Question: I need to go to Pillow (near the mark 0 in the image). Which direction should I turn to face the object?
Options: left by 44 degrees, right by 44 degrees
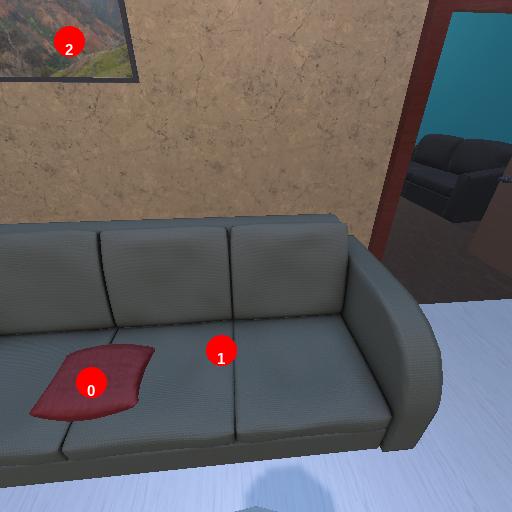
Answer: left by 44 degrees